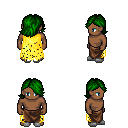
a pixel art fantasy rpg character, male body template, human, dark skin, yellow tattered cape, robe skirt, green swoop hairstyle, white slippers, four views (front, back, left, right), 2x2 character sprite sheet, small pixel art, hard edges, no anti-aliasing